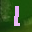
Label: 1